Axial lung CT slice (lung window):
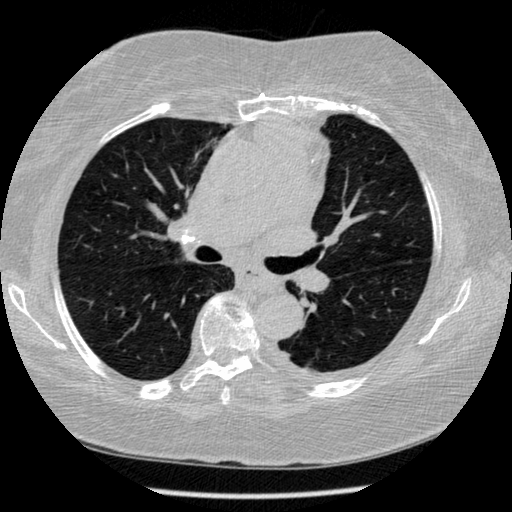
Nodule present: no